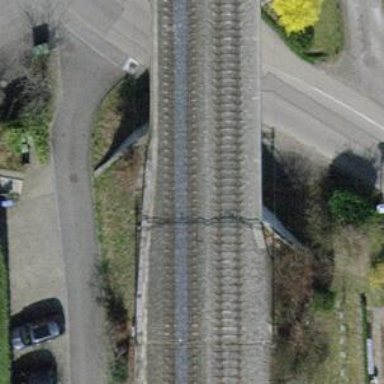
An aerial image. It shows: Bridge over railway with electrified contact lines.